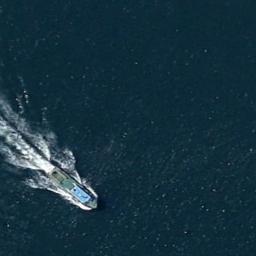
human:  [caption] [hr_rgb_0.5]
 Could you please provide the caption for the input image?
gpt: The ship is sailing in the deep blue water .

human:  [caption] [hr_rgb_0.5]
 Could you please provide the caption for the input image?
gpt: A green boat travels on the blue sea .

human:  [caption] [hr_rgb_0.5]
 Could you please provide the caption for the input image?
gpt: There is a ship at sea .

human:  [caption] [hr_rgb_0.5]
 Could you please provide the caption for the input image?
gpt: There is a ship in the blue water .

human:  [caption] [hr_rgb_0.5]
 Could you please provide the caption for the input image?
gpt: The ship is on the sea .